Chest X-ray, AP view. Patient: 63 years old, sex F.
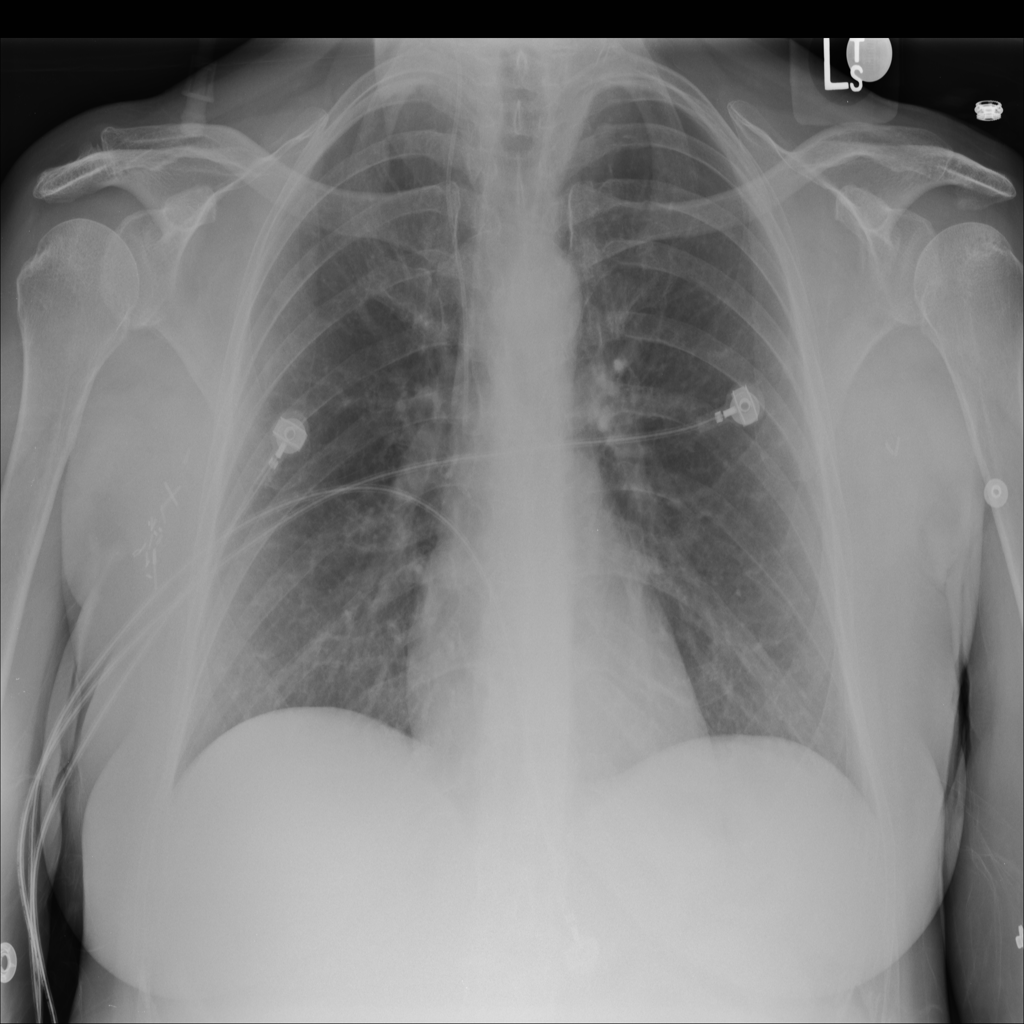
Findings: No Finding